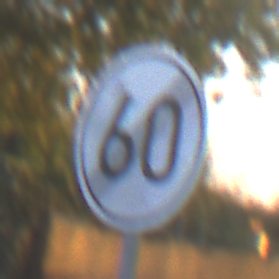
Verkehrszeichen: EndeGeschwindigkeit60
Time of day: SunriseSunset
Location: Outdoor (Urban)
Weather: Clear
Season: NotSpecified
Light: Natural